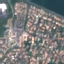
Land use / land cover class: Residential